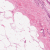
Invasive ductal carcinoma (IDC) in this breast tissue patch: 0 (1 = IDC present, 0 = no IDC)